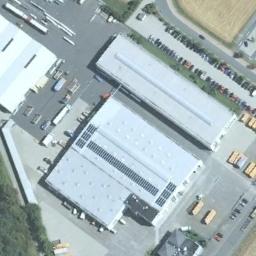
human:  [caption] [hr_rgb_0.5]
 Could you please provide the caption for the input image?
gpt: There are few houses in the industrial area .

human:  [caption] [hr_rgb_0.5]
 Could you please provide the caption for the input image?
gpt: The industrial area has lots of industrial equipment, Three white workshops and a parking lot .

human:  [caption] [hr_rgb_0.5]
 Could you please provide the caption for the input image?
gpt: In an industrial area, There are neatly planned factories and roads, Green belts, And parking lots with many cars .

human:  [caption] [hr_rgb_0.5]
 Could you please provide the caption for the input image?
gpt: Many houses of different shapes and sizes are in the industrial area .

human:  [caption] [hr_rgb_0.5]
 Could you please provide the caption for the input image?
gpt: There are some gray buildings and containers on the industrial area .